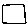
Label: square